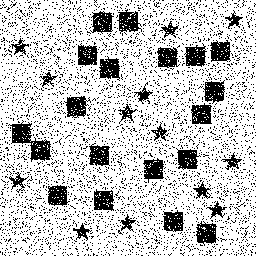
Squares: 19
Triangles: 0
Stars: 13
Total shapes: 32